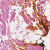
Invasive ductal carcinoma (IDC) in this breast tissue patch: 0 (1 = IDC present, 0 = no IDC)